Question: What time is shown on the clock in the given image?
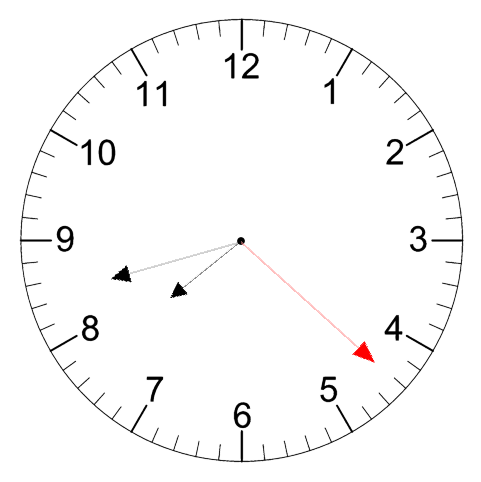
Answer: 07:42:22